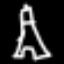
Label: The Eiffel Tower